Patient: sex M, age 71
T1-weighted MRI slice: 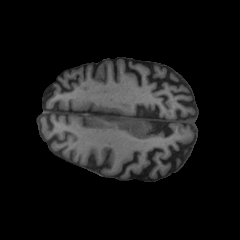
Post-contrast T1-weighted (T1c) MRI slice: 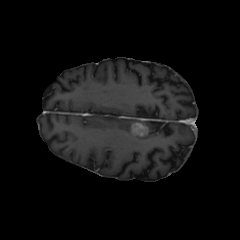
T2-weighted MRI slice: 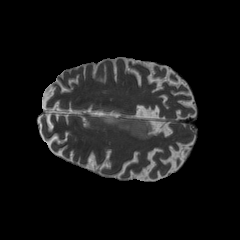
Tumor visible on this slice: yes
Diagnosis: Glioblastoma, IDH-wildtype
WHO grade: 4